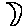
Label: moon